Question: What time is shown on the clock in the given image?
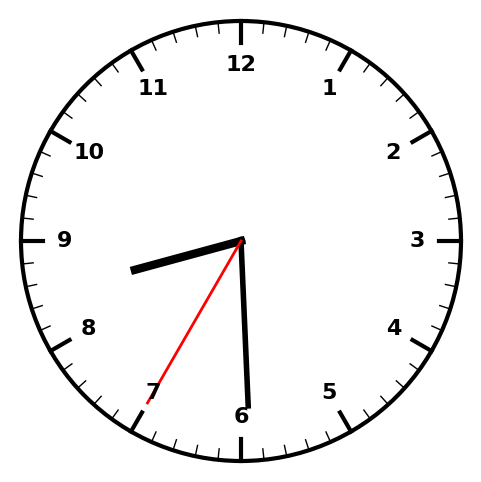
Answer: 08:29:35